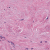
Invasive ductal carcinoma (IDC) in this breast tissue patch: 1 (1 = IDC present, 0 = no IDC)